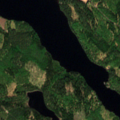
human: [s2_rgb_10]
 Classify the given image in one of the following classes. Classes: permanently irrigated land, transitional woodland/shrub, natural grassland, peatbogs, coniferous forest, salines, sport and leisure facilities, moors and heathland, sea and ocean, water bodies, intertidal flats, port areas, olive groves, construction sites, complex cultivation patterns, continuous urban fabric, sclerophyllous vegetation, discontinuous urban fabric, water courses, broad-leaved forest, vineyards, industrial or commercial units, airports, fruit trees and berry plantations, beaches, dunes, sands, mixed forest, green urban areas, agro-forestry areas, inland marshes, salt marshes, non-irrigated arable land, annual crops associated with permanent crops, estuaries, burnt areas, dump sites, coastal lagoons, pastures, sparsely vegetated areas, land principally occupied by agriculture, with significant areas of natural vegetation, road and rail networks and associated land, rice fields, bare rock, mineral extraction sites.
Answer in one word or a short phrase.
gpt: land principally occupied by agriculture, with significant areas of natural vegetation, coniferous forest, mixed forest, transitional woodland/shrub, water bodies